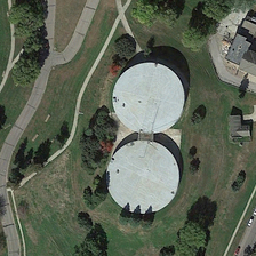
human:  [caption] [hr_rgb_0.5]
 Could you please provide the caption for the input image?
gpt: The two reservoirs are surrounded by sparse green trees.

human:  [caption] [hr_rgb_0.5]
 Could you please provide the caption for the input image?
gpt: Both containers are surrounded by precious green trees.

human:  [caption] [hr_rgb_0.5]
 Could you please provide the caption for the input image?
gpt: The two tanks were surrounded by scattered green trees.

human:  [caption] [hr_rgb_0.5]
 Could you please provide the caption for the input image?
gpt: The two tanks were surrounded by sparse green trees.

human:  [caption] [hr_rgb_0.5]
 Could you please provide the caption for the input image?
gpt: Both containers are surrounded by sparse green trees.